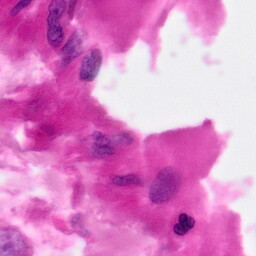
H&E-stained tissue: Pancreatic